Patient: sex F, age 75
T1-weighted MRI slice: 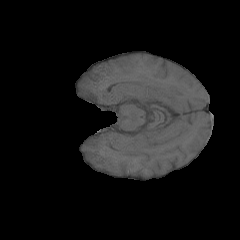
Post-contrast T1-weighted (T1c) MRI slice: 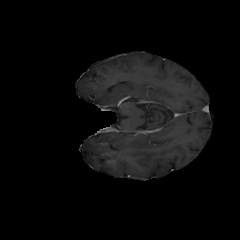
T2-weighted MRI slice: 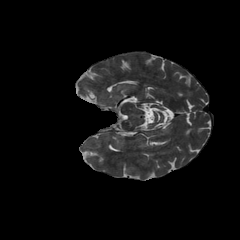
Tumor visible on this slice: no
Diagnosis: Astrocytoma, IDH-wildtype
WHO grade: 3